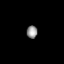
Tissue: lung
Cell type: Epithelial cells
Senescence score: 0.2217
Nuclear area (px): 137
Mean DAPI intensity: 143.051